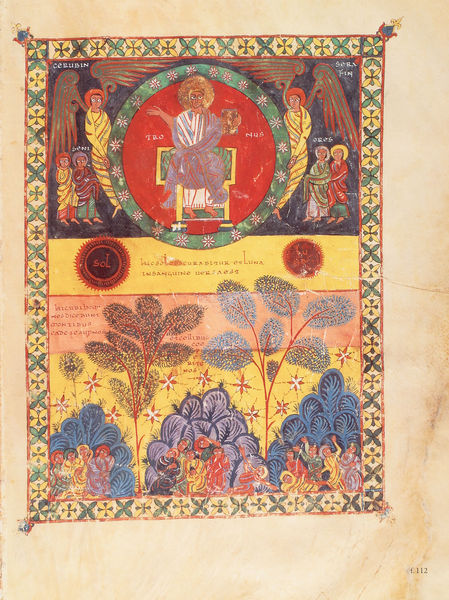
Titel: Beatus-Manuskript
Künstler: Magius
Institution: New York, Pierpont Morgan Library
Schlagwörter: blau, flügel, gemälde, mann, umhang, vogel, bäume, gelb, grün, landschaft, menschen, blumen, bunt, frau, hell, tisch, rot, malerei, muster, rahmen, natur, sonne, sitzend, pflanzen, locken, rosa, kreis, engel, garten, schrift, rand, thron, paradies, buch, kreuz, sterne, seite, text, pergament, heiligenschein, christus, toga, segnen, heiliger, sol, miniatur, handschrift, segensgestus, buchmalerei, himmelreich, blattornamente